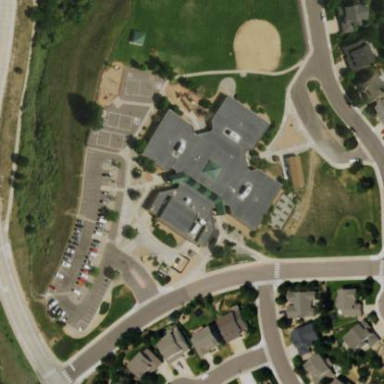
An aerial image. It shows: School.